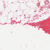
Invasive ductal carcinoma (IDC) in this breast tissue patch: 0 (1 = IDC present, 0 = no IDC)